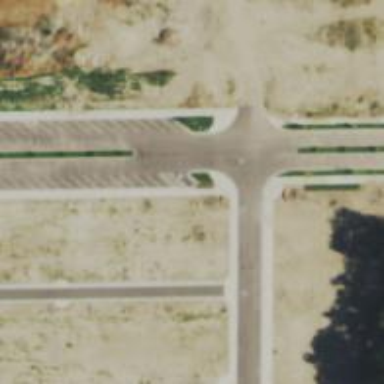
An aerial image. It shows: Unmarked crossing on footway.